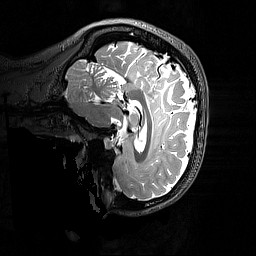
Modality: T2w
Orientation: sagittal
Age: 24
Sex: female
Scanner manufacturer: siemens
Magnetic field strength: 3 T
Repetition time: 3.2 s
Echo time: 0.565 s